Field crop: maize
Growth stage: 2
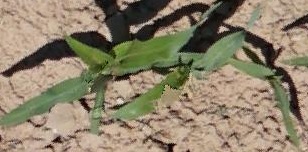
Species: maize